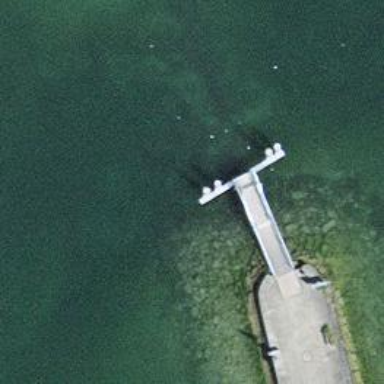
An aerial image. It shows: Dock by the waterway.